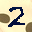
Label: 2